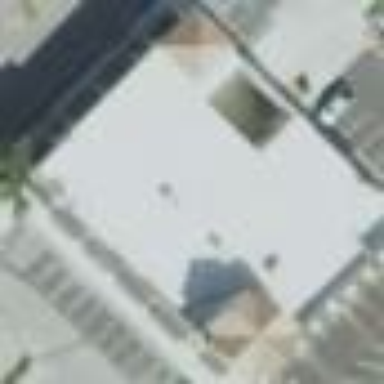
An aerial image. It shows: Retail building.